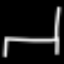
Label: bed